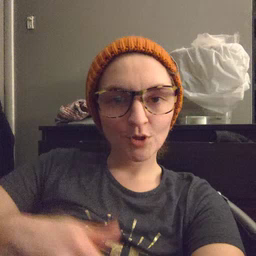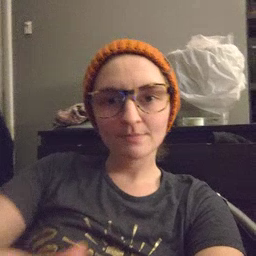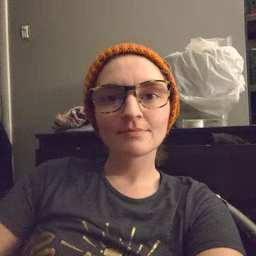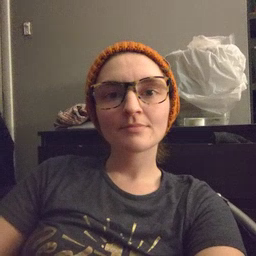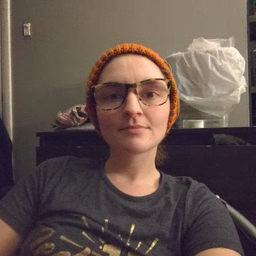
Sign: puzzle